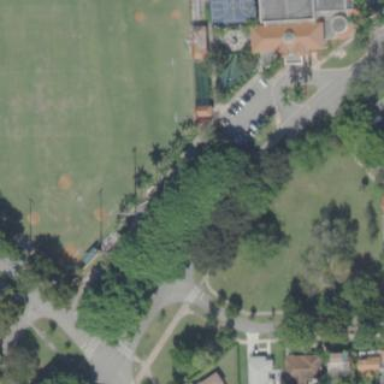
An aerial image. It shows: Recreational ground in the park area.